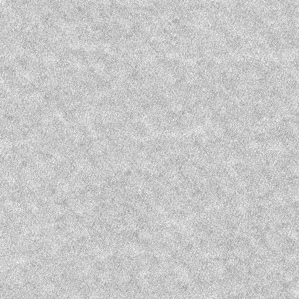
Label: frost